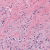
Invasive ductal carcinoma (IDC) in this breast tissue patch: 1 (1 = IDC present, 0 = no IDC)